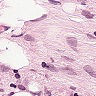
Metastatic tissue present: yes